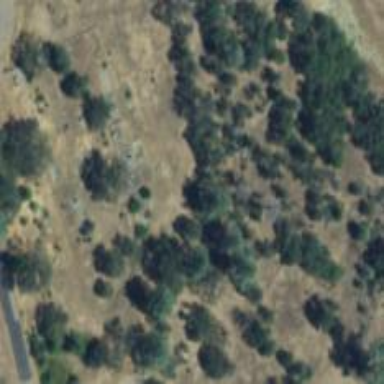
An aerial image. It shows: Cemetery.